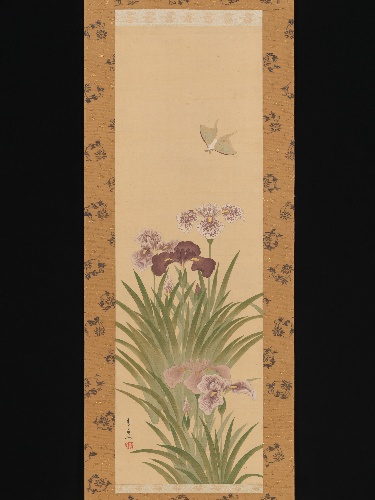
Artist: Suzuki Kiitsu
Artist bio: Japanese, 1796–1858
Date: ca. 1850
Object type: Hanging scroll
Classification: Paintings
Medium: Hanging scroll; ink and color on silk
Culture: Japan
Period: Edo period (1615–1868)
Dimensions: Image: 39 7/8 × 12 15/16 in. (101.3 × 32.8 cm)
Overall with mounting: 77 3/16 × 18 3/8 in. (196 × 46.6 cm)
Overall with knobs: 77 3/16 × 20 9/16 in. (196 × 52.2 cm)
Department: Asian Art
Credit line: Mary Griggs Burke Collection, Gift of the Mary and Jackson Burke Foundation, 2015
Accession year: 2015
Repository: Metropolitan Museum of Art, New York, NY
Tags: Insects|Flowers|Plants